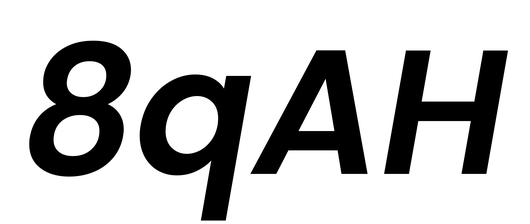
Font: Poppins-SemiBoldItalic